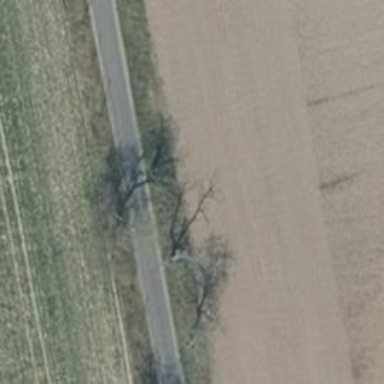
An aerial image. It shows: Deciduous broadleaved tree.